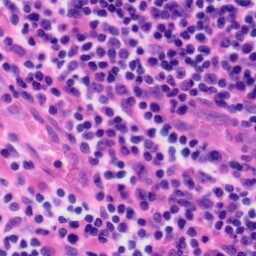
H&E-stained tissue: Tonsil